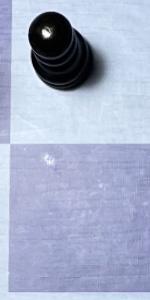
Label: Empty